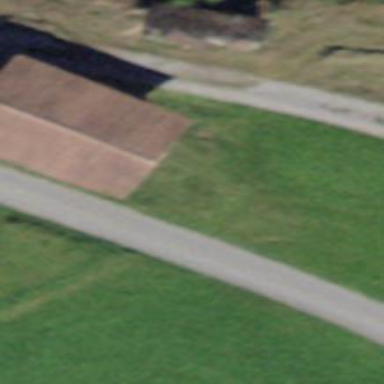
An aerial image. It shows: Shed building.